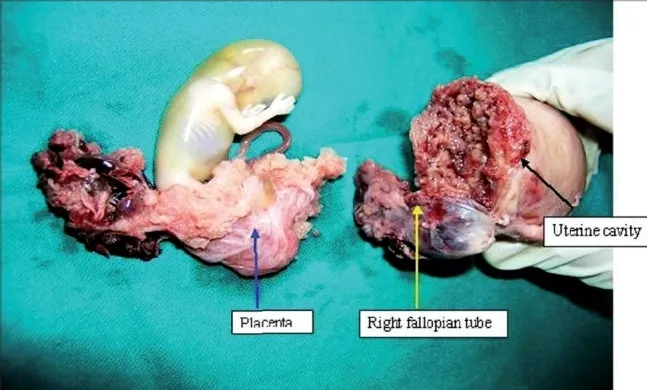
Subtotal hysterectomy with right salpingectomy.
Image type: medical_photograph (other_medical_photograph)